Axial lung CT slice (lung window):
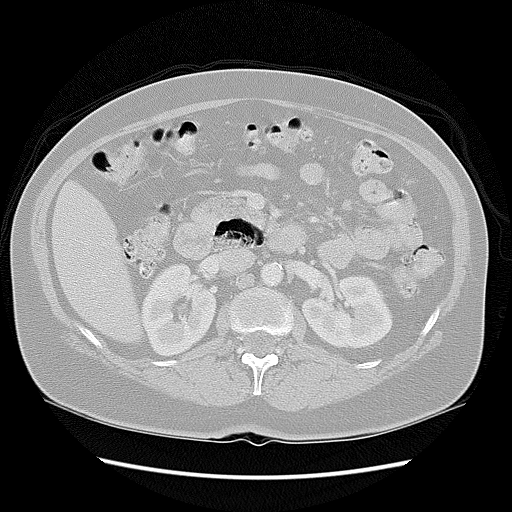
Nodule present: no